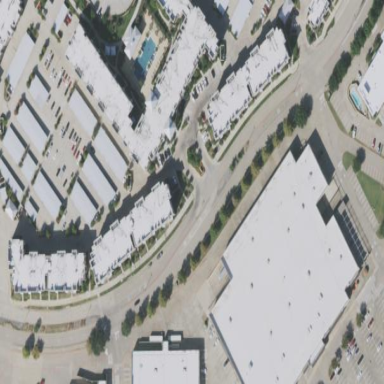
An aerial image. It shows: Flat roof retail building.